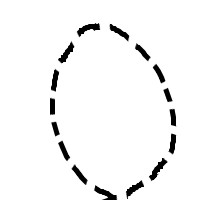
Shape: circle